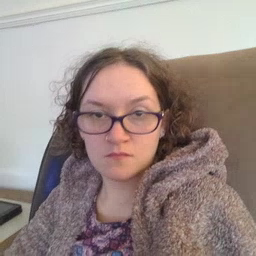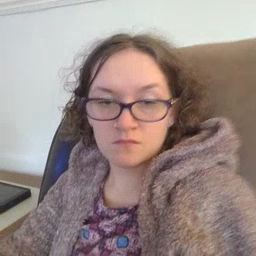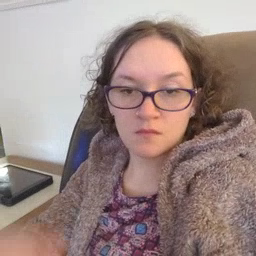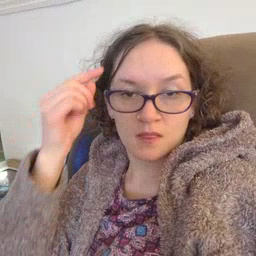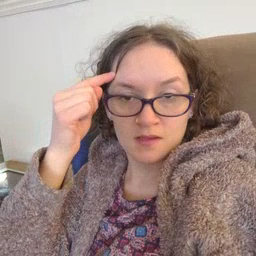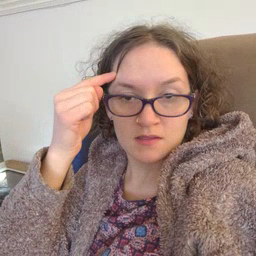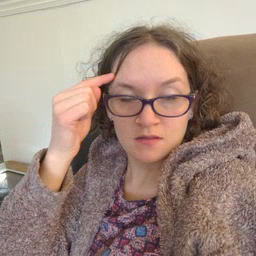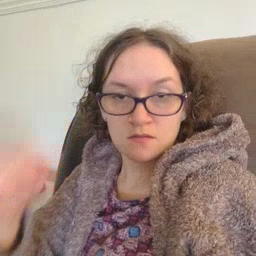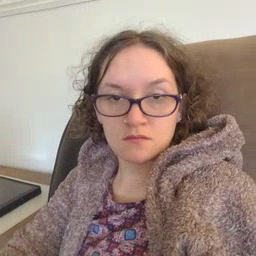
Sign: think